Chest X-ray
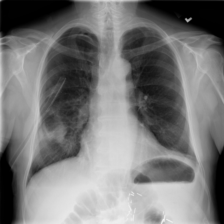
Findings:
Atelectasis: negative
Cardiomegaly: negative
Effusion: negative
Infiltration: negative
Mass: positive
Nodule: negative
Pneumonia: negative
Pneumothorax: positive
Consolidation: negative
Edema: negative
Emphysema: negative
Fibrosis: negative
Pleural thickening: negative
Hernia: negative